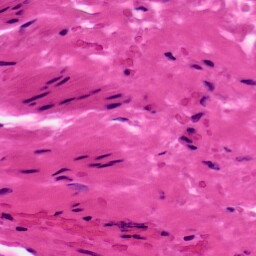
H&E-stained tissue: Ovarian